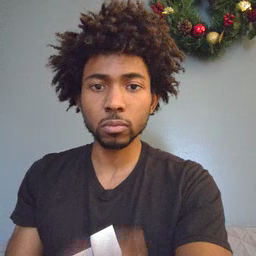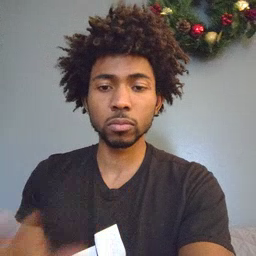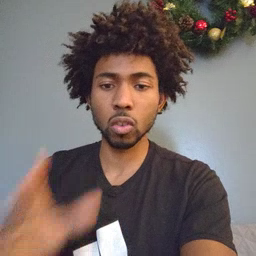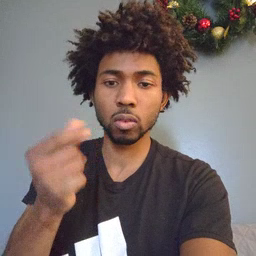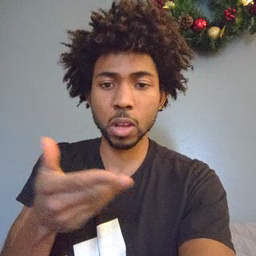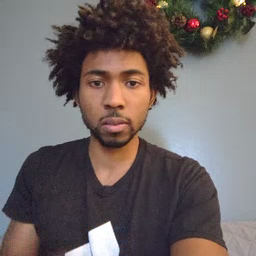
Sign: puppy